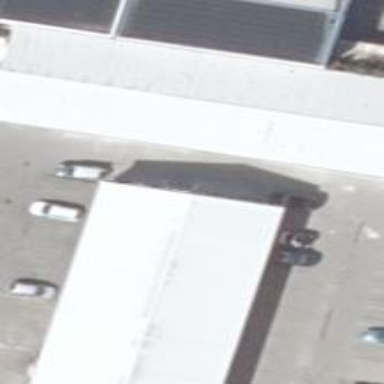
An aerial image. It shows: Commercial building.